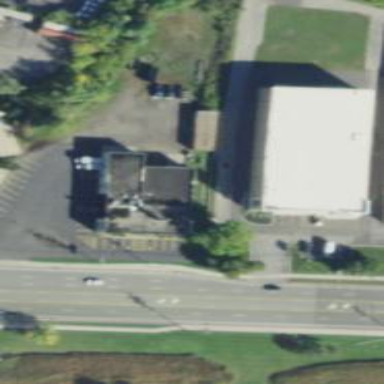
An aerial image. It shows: Storage shop.